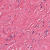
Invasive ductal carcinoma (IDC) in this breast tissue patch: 0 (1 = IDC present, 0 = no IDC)